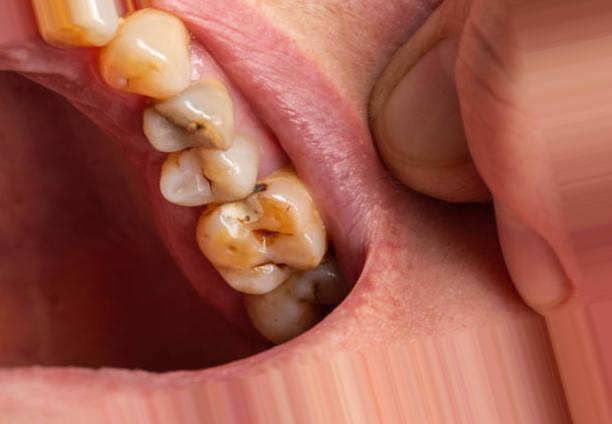
Condition: Caries